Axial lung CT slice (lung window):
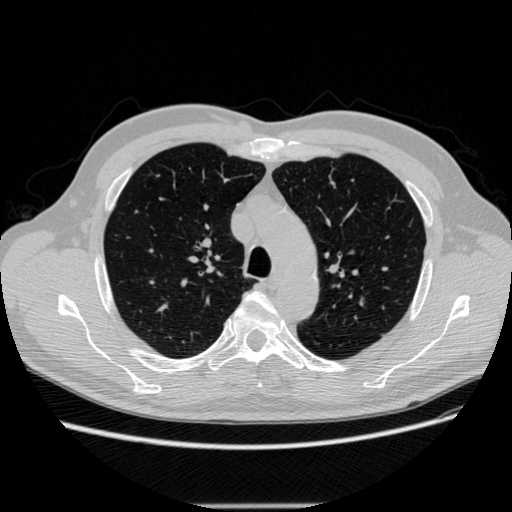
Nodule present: no